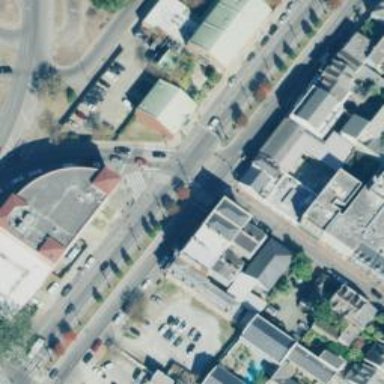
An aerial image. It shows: Secondary road with asphalt surface and embedded tram rails.